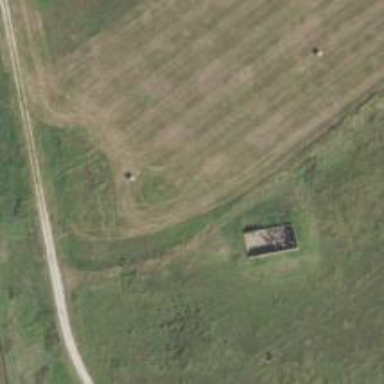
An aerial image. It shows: Military bunker.